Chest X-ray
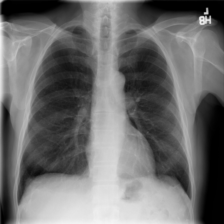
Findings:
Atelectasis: negative
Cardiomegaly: negative
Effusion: negative
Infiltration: positive
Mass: positive
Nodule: negative
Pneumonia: negative
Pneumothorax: negative
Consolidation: negative
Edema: negative
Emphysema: negative
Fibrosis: negative
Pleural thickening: negative
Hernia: negative